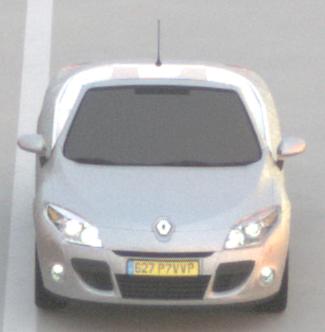
Make: Renault
Model: Mégane Coupé-Cabriolet 1.6 16V 110
Detailed model: Mégane (III) Coupé-Cabriolet
Model produced from: 2010/06
Model produced until: 2013/03
Doors: 2
Color: white
Road condition: dry road
Daytime: sunrise or sunset
Contrast: medium contrast